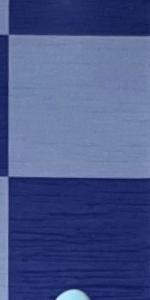
Label: Empty